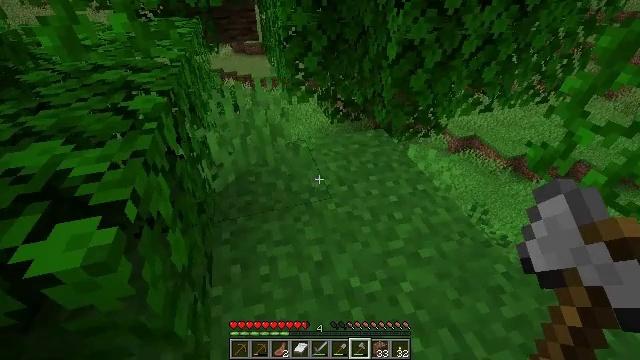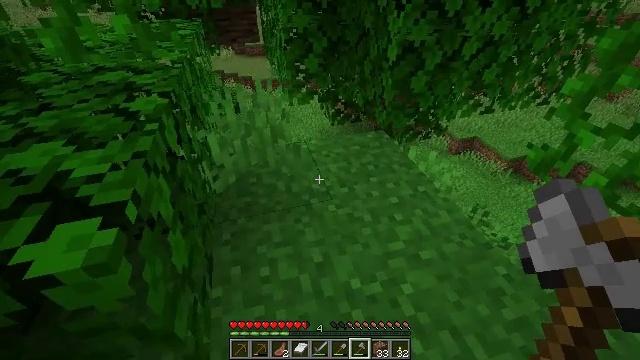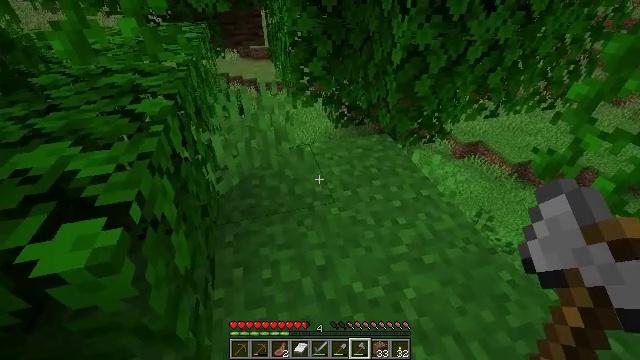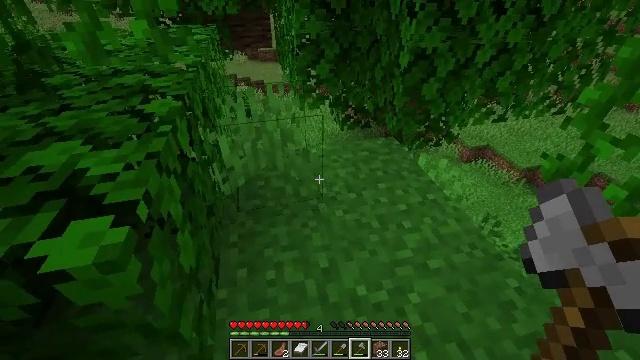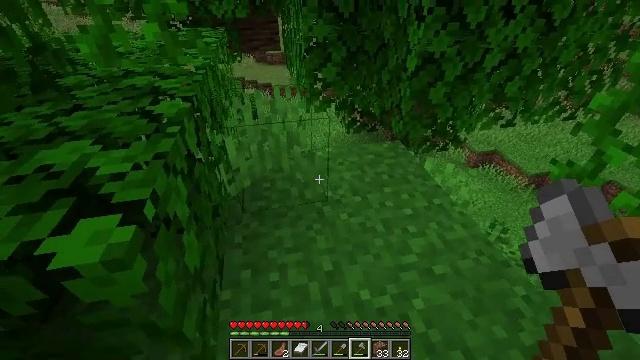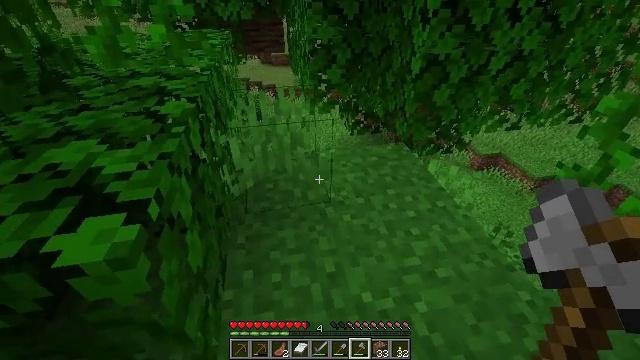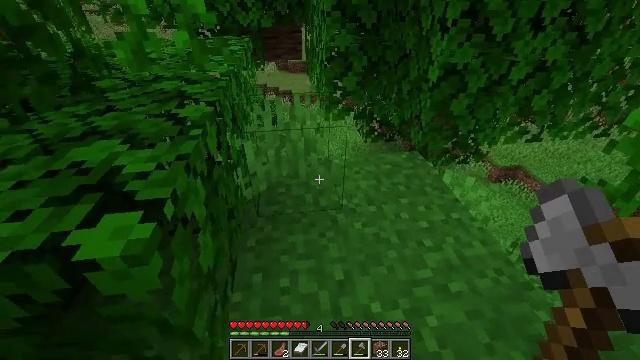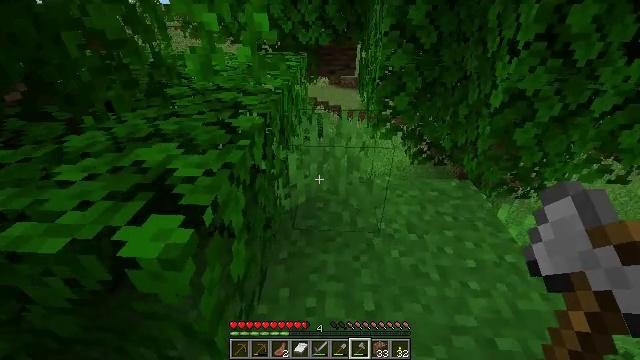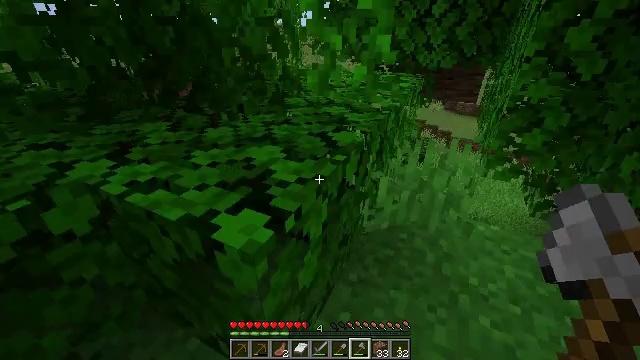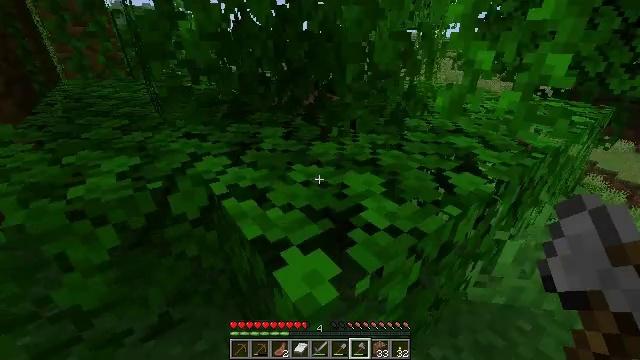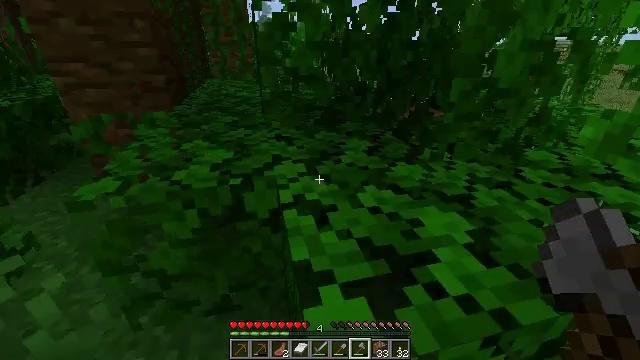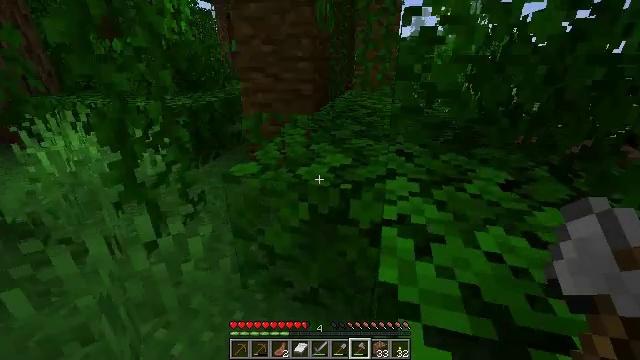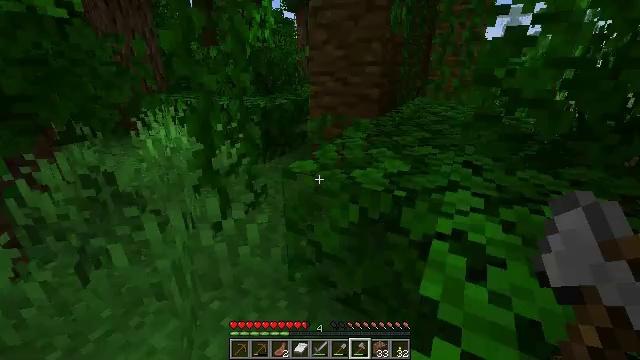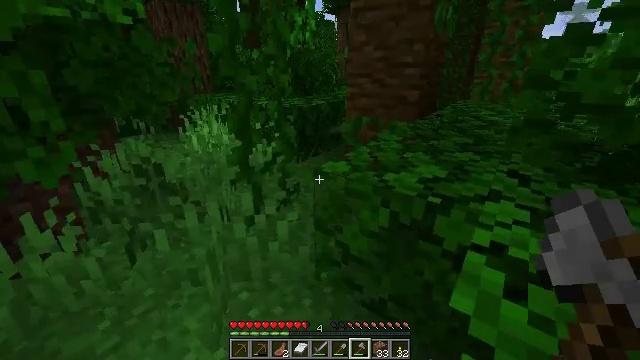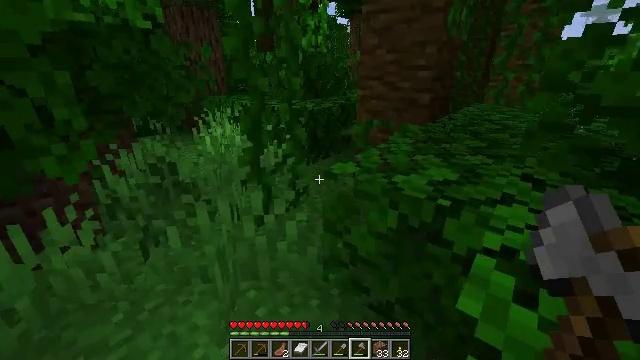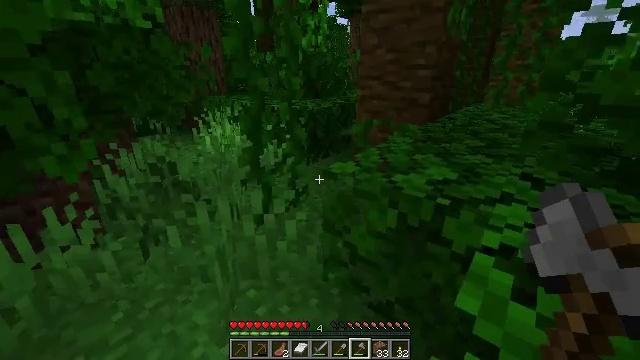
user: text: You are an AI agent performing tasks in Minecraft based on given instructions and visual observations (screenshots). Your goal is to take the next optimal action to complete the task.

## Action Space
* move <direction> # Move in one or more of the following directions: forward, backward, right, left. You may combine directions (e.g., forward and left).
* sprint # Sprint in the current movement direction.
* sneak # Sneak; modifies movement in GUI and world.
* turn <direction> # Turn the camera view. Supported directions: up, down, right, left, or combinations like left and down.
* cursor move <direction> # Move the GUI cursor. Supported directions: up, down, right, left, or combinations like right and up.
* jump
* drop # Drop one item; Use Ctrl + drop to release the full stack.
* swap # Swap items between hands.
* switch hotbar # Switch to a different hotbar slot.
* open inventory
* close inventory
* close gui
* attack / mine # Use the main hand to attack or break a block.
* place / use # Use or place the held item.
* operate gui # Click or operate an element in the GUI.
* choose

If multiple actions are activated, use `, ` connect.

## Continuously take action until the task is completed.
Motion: motion action
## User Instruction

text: Harvest the jungle log from the tree trunk.
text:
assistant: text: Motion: no_op
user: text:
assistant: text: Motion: no_op
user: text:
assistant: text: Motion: turn left
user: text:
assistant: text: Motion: turn left
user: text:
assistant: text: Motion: no_op
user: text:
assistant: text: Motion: turn left and up
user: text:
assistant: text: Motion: move forward, turn left and up
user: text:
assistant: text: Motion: move forward, turn left and up
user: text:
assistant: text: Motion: move forward, turn left and up
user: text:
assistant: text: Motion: move forward, turn left and up
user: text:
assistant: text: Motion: turn left and up
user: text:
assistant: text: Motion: turn left
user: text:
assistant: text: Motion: turn left
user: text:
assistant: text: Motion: turn left
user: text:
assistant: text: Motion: no_op
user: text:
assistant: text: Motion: move forward
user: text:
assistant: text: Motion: move forward
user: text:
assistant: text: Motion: move forward
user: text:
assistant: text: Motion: move forward
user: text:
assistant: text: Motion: move forward
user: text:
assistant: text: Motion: move forward, turn up
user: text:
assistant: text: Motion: move forward
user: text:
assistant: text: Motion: move forward
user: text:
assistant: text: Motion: move forward
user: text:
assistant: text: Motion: move forward
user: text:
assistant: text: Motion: move forward
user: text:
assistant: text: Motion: move forward
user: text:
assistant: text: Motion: move forward, turn right and up
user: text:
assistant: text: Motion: move forward, turn right
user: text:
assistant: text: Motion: move forward, turn right and up